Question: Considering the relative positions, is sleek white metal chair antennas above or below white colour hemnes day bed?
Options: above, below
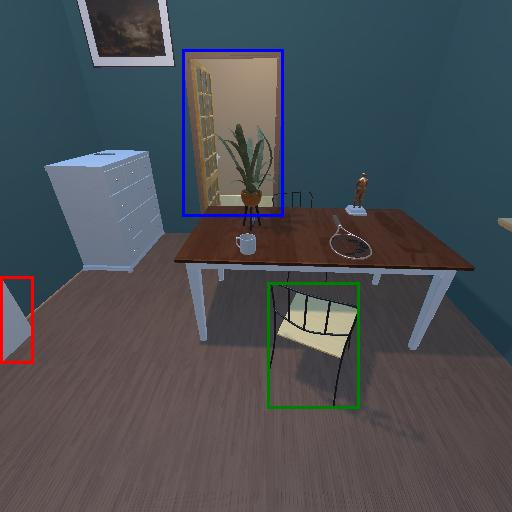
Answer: above